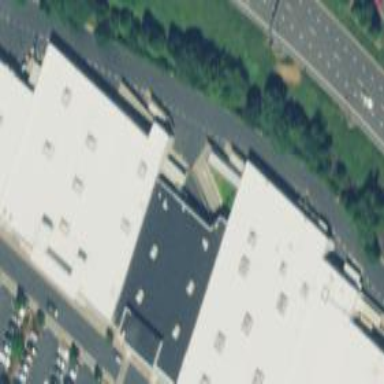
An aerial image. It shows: Building.